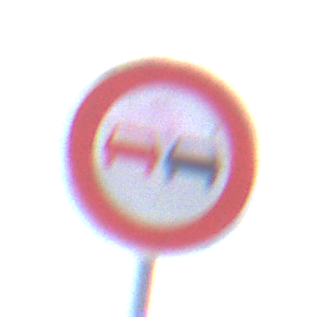
Verkehrszeichen: Ueberholverbot
Umgebung: Outdoor, Nature
Tageszeit: Midday
Wetter: PartlyCloudy
Licht: Natural
Jahreszeit: NotSpecified
Kontrast: MediumContrast